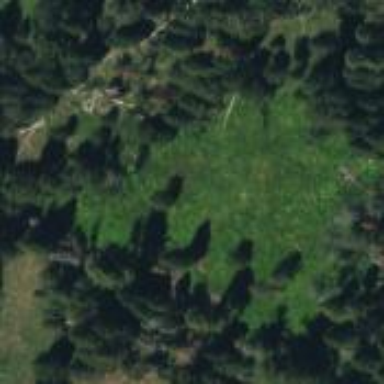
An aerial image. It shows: Wet meadow characterized by grassland vegetation.